Question:
I want to disable all the field inside the scroll view shown in the picture. I tried using the code below but the code only disables the direct child of linear layout and doesn't disable child for the nested linear layout. How can I disable all child including the children of nested layouts?
'''
LinearLayout myLayout
= (LinearLayout)v.findViewById(R.id.addEditSection1);
for (int i = 0; i < myLayout.getChildCount(); i++) {
View view = myLayout.getChildAt(i);
view.setEnabled(false);
}
'''
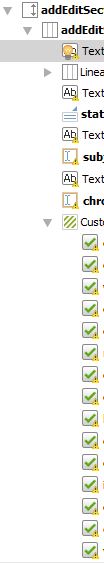
Answer: Try this recursive function:
'''
public void disableAllViews(View v){
v.setEnabled(false);
if(v instanceof ViewGroup){
for (int i = 0; i < ((ViewGroup)v).getChildCount(); i++) {
View view = ((ViewGroup)v).getChildAt(i);
disableAllViews(view);
}
}
}
'''
And call it as
'''
LinearLayout myLayout
= (LinearLayout)v.findViewById(R.id.addEditSection1);
disableAllViews(myLayout);
'''